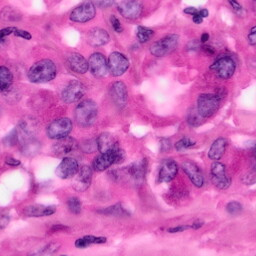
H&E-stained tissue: Pancreatic